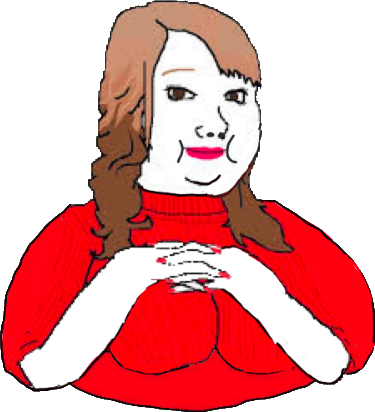
Label: 5_Abusive_Wife